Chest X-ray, AP view. Patient: 41 years old, sex M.
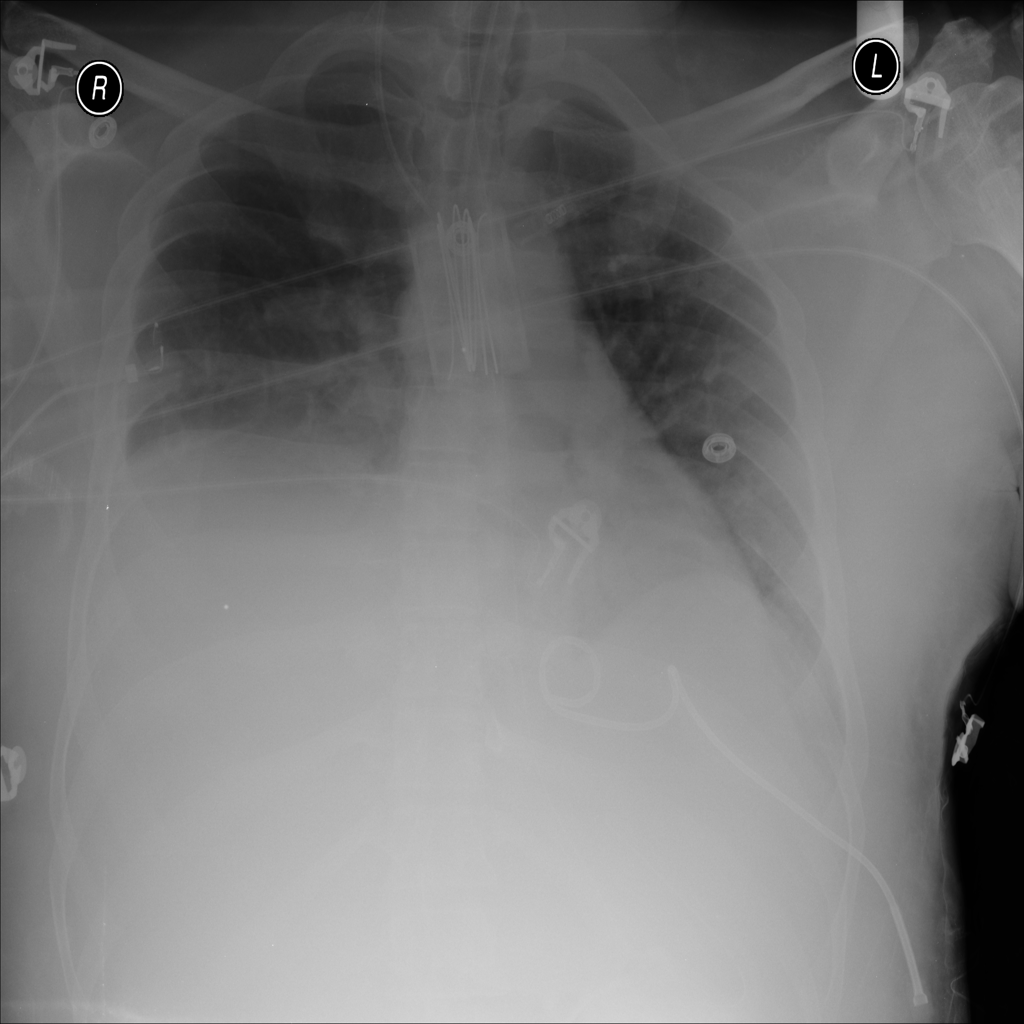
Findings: No Finding